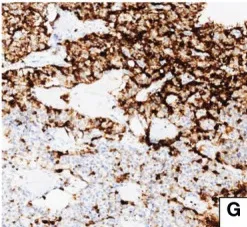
Gross description and histopathological analysis of a giant insulinoma in a 38-year-old female patient suffering from severe hypoglycemia. Positive detection of antibodies is indicated by brown staining. (G) (Chromogranin A, x 400): Tumor cells showed intense heterogeneous cytoplasmic staining.
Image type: pathology (immunostaining)